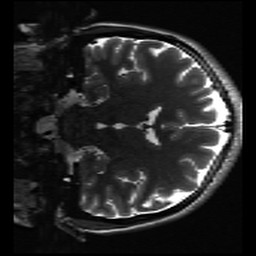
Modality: inplaneT2
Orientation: coronal